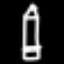
Label: pencil